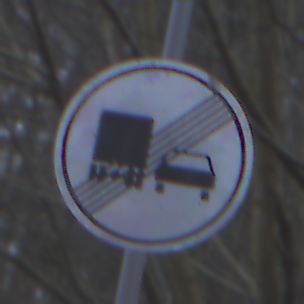
Verkehrszeichen: EndeUeberholverbotKraftfahrzeuge
Umgebung: Outdoor, Nature
Tageszeit: MorningAfternoon
Wetter: Overcast
Licht: Natural
Jahreszeit: Winter
Kontrast: LowContrast